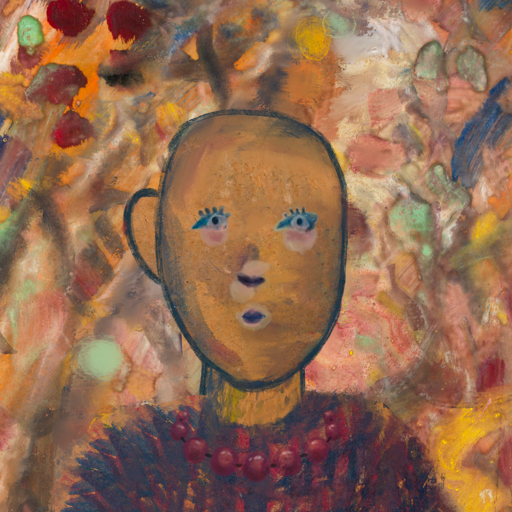
Background: Mother_And_Son_Mother, Head And Neck Front: In_The_Sun, Face Front: Hill_Girl, Bust: In_The_Sun, Hair Front: Blank, Head Accessory: Blank, Second Necklace: Blank, Necklace: Irani_2, Baby: Blank